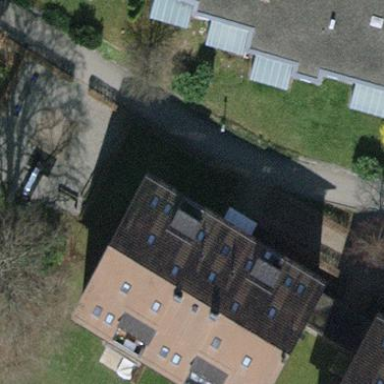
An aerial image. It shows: Gabled-roof building with apartments. The roof is covered with roof tiles.